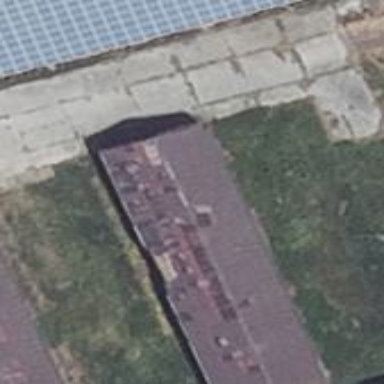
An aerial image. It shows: Gabled building with brown roof.